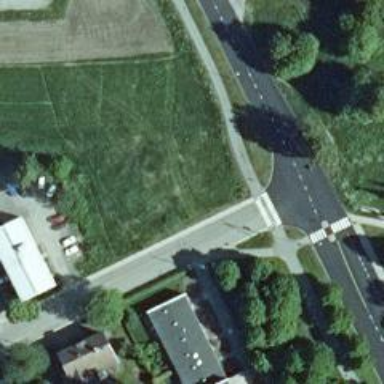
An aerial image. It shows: Residential road with separate sidewalk.